Question: I have a table called "newDataTable" where I am adding new rows dynamically with the help of following JavaScript:
'''
function addRow()
{
//add a row to the rows collection and get a reference to the newly added row
var table = document.getElementById('newDataTable');
var lastRow = table.rows.length;
var newRow = table.insertRow(lastRow);
//add 6 cells (<td>) to the new row and set the innerHTML to contain text boxes
var newCell = newRow.insertCell(0);
newCell.innerHTML = "<label> City: </label>";
newCell = newRow.insertCell(1);
newCell.innerHTML = "<input type='text' name='tb_city'/>";
newCell = newRow.insertCell(2);
newCell.innerHTML = "<label> State: </label>";
newCell = newRow.insertCell(3);
newCell.innerHTML = "<input type='text' name='tb_state'/>";
newCell = newRow.insertCell(4);
newCell.innerHTML = "<input title='Add Row' name='addButton' type='button' value='Add' onclick='addRow()' />";
newCell = newRow.insertCell(5);
newCell.innerHTML = "<input title='Remove Row' name='deleteButton' type='button' value='Delete' onclick='removeRow(this)' />";
}
'''
So after everything this is how my page looks like:

Now, how can I collect the data from the textboxes and save them in a csv/txt file when the user clicks the "Submit" button (using C#)?
One obvious problem I am already seeing is that the way I am adding the rows to the HTML table will not allow me to have 'ID' for each textbox. Is there any way working around this?
I will really appreciate any help that will allow me to save the data w/o changing the 'addRow()' Thank you!!
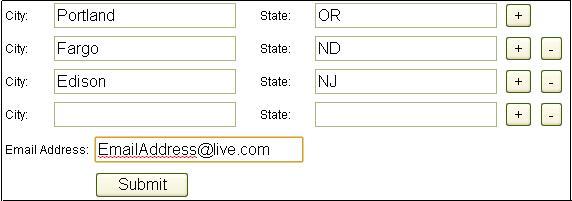
Answer: Maybe you could try something like :
'''
newCell.innerHTML = "<input type='text' name='tb_city[]'/>";
newCell.innerHTML = "<input type='text' name='tb_state[]'/>";
'''
Here I just changed the name attribute of your 'input's by adding '[]', it will post all you data in an array. So in the server side you just have to iterate through the array to get all you data.